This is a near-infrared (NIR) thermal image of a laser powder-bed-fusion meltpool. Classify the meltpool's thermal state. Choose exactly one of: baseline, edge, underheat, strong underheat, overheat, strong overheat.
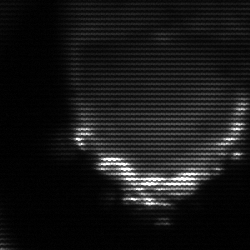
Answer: edge